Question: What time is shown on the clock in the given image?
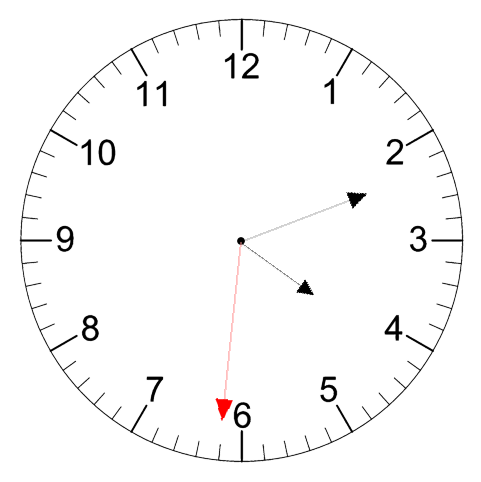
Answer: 04:11:31